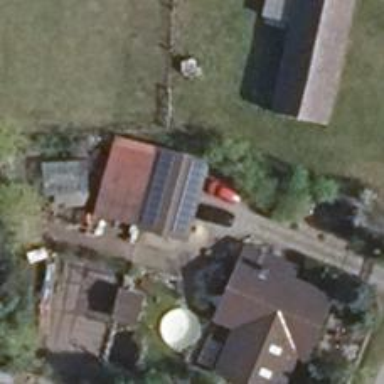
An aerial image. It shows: Solar photovoltaic panel generating electricity through small installation.